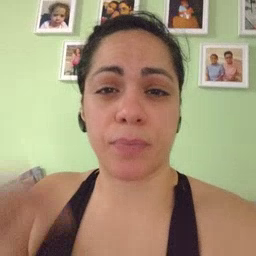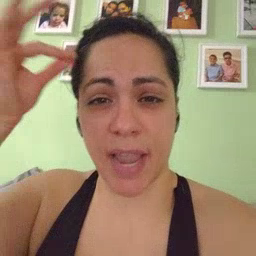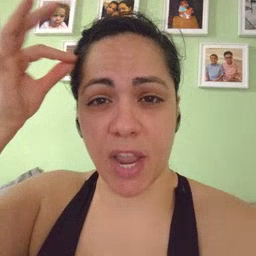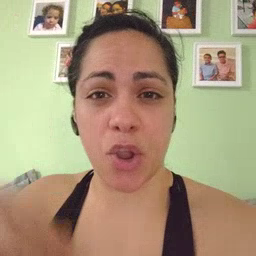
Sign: hair